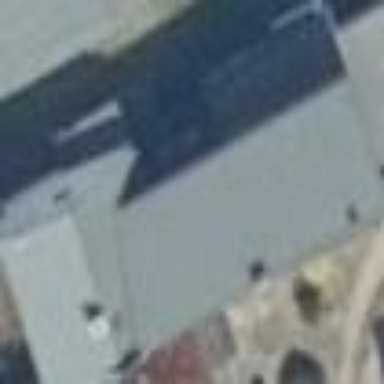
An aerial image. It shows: Chapel building.